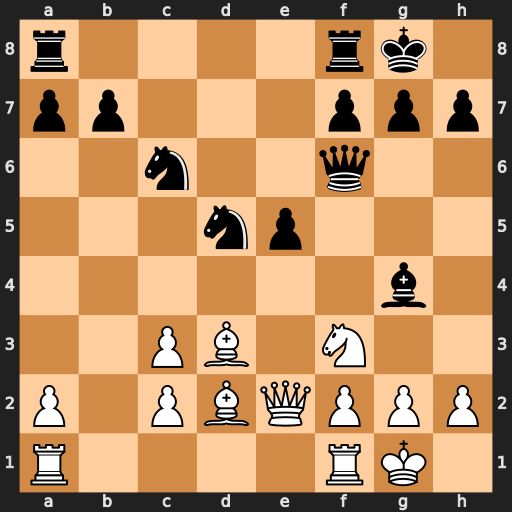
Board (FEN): r4rk1/pp3ppp/2n2q2/3np3/6b1/2PB1N2/P1PBQPPP/R4RK1
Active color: w
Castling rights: -
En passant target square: -
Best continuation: Qe4 Qg6 Qxd5